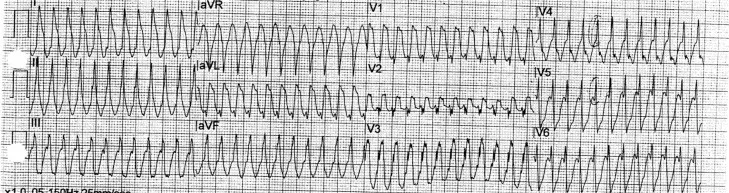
Electrocardiogram demonstrating atrial flutter with 1:1 conduction.
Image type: electrography (ekg)